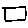
Label: square